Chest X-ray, AP view. Patient: 21 years old, sex M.
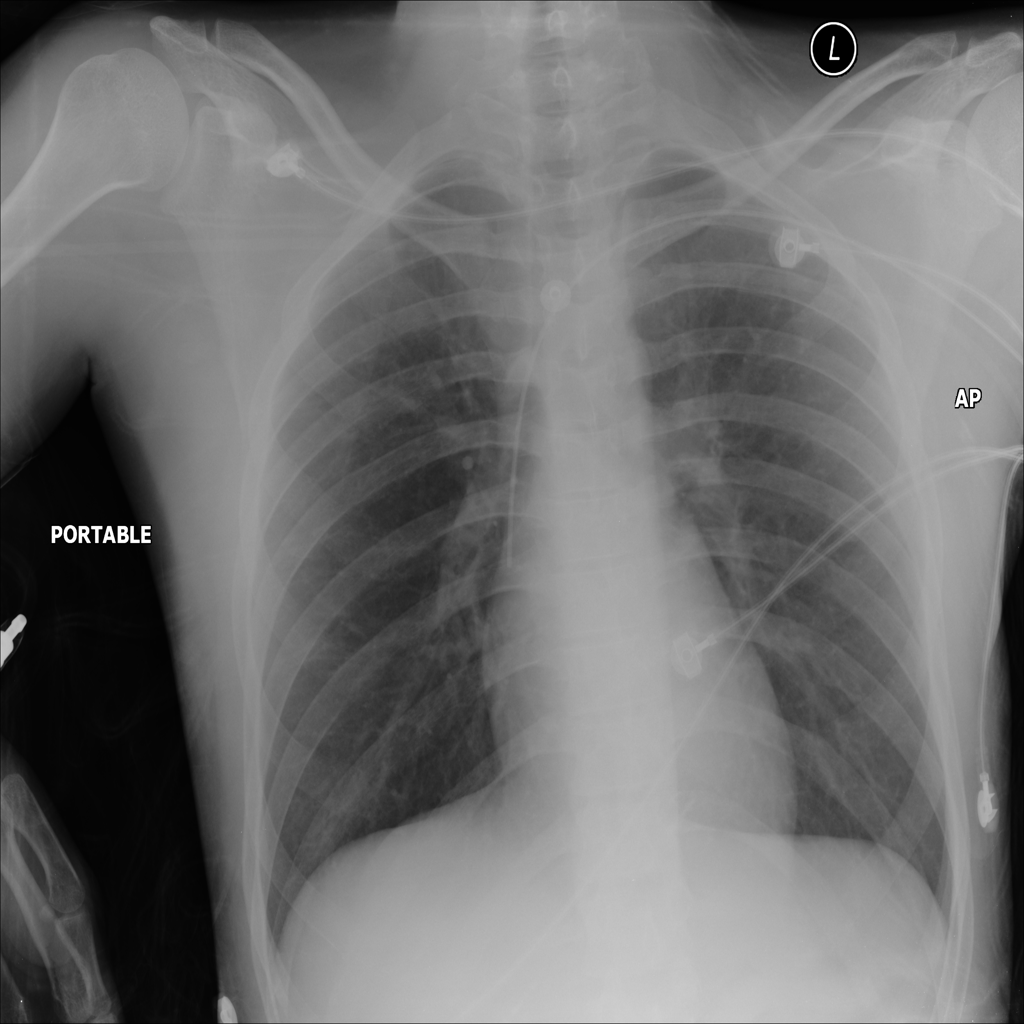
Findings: No Finding